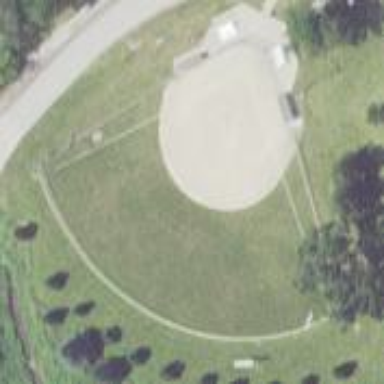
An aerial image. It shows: Baseball pitch for leisure land activities.